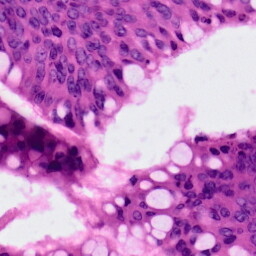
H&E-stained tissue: Colon